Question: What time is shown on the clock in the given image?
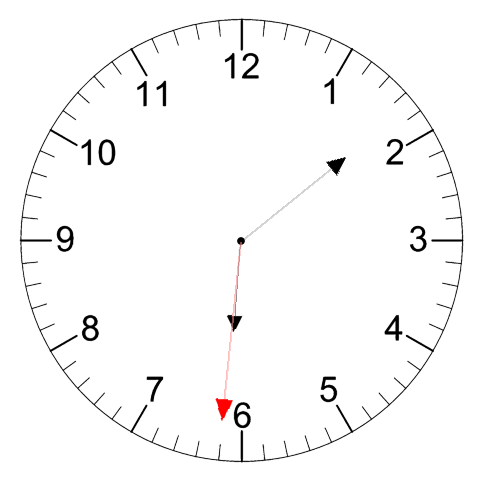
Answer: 06:08:31